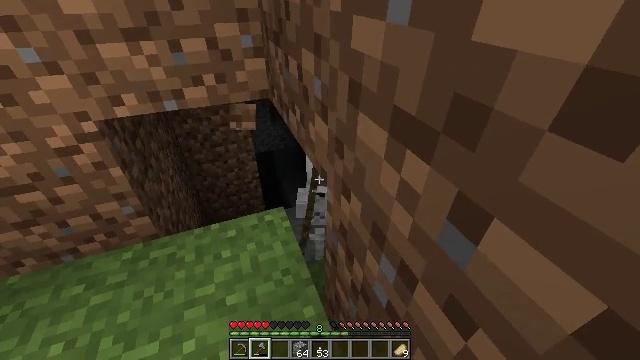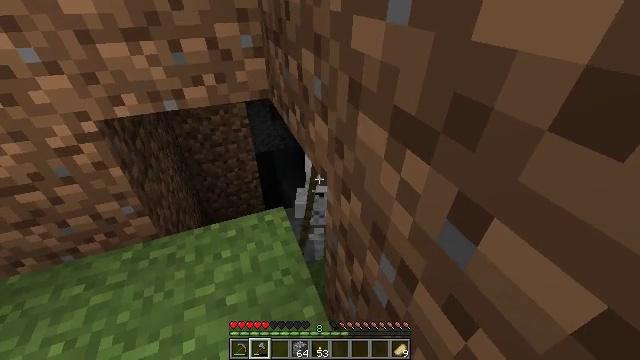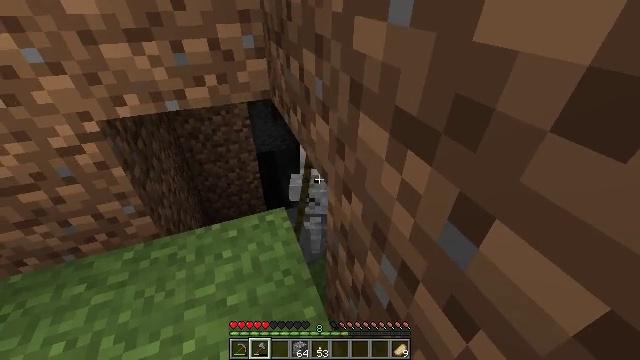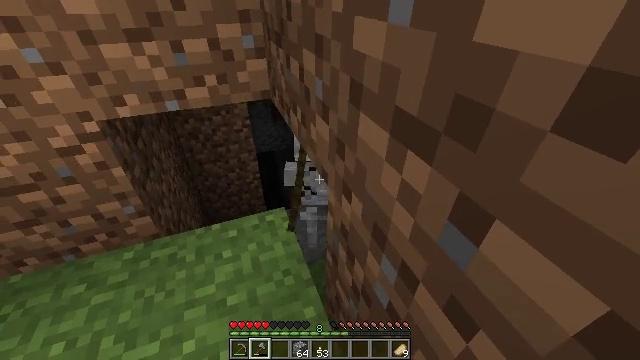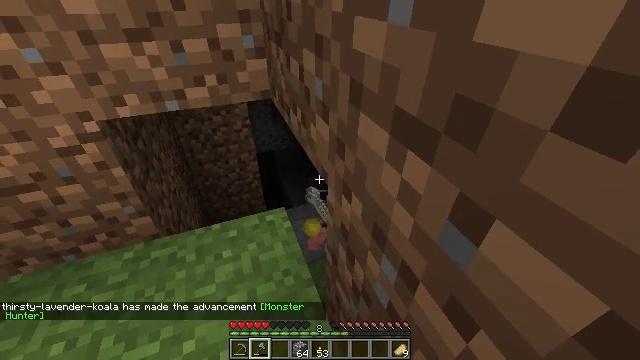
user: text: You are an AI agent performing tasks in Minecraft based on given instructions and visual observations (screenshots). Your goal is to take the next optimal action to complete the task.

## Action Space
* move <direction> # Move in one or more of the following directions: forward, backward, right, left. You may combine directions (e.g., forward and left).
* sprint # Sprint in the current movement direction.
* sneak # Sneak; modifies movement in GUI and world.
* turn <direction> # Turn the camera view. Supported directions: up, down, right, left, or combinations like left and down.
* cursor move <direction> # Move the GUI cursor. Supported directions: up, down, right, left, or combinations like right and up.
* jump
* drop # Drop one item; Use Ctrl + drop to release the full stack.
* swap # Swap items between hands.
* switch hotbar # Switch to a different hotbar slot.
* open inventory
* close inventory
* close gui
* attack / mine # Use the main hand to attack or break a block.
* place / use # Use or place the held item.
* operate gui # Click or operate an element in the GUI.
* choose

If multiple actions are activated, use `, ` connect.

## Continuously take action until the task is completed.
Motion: motion action
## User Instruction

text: Kill a skeleton.
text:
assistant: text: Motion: attack / mine
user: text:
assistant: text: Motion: no_op
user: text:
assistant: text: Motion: attack / mine
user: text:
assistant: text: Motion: attack / mine
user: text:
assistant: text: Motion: attack / mine